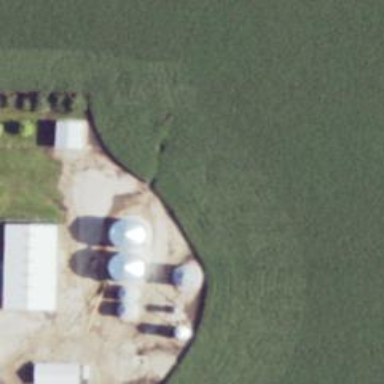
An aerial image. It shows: Silo.